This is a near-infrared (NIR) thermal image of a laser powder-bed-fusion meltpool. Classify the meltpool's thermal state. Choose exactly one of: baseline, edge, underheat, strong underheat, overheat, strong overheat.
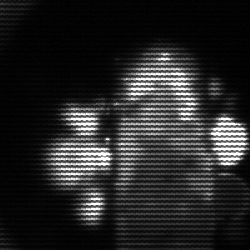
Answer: strong underheat